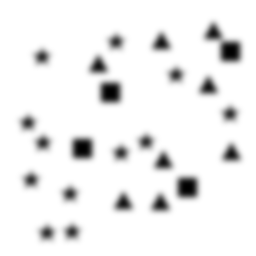
Squares: 4
Triangles: 8
Stars: 12
Total shapes: 24